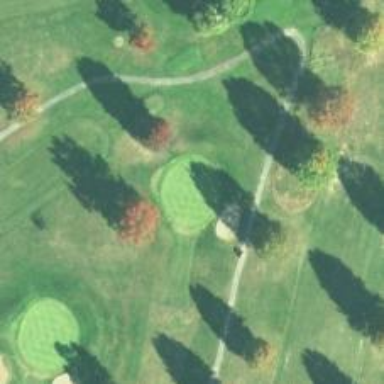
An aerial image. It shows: View of golf hole.